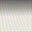
Piece: xx